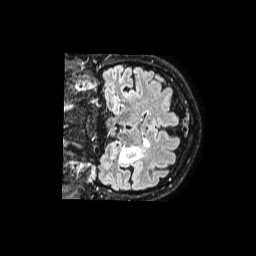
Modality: FLAIR
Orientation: coronal
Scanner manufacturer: philips
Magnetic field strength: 1.5 T
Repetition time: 4.8 s
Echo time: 0.3317 s